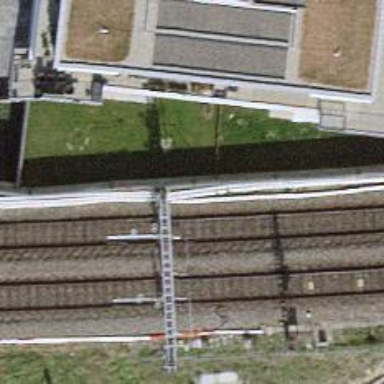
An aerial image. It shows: Single-track railway with electrified contact lines.